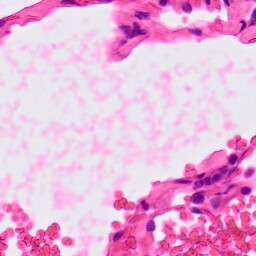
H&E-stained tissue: Lung